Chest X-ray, PA view. Patient: 39 years old, sex M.
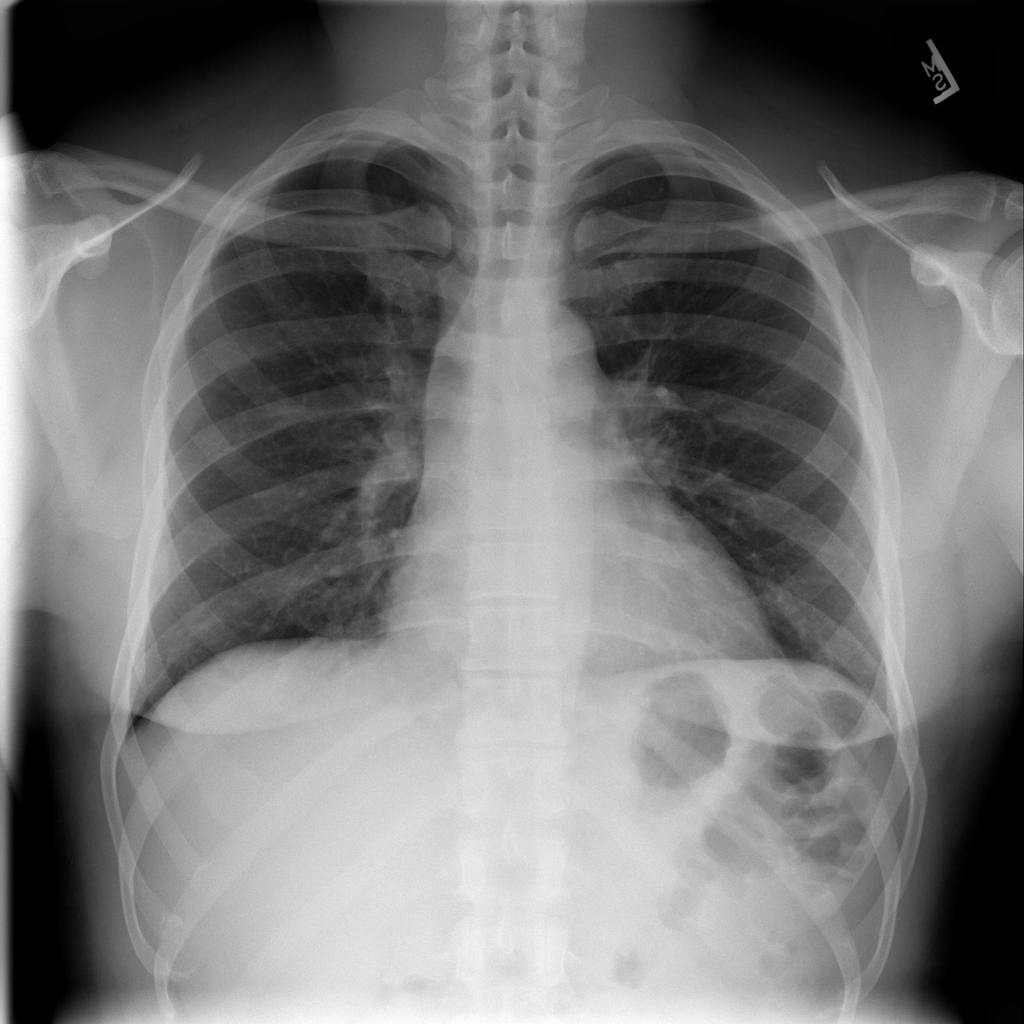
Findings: No Finding